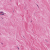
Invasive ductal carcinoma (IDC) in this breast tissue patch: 0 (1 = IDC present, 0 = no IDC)